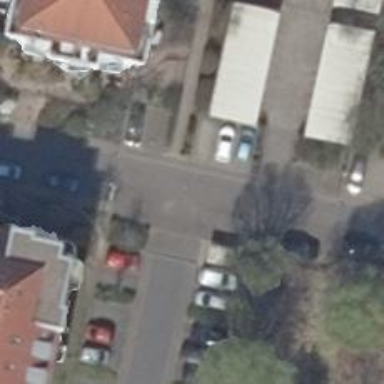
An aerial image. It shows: Living street with sidewalk lane on the right.